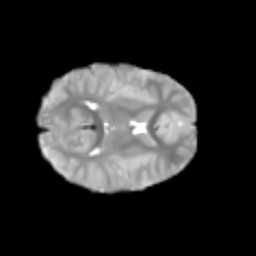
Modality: T2w
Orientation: axial
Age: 7
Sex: male
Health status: healthy